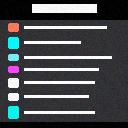
Screen state: on